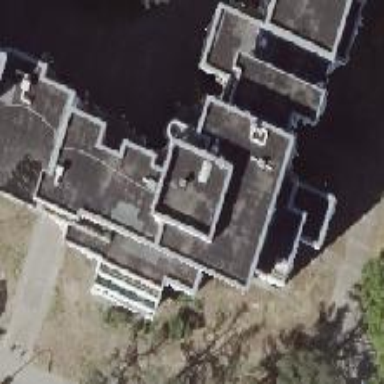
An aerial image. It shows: Apartment building with flat roof.